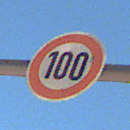
Verkehrszeichen: Geschwindigkeit100
Umgebung: Outdoor, Nature
Tageszeit: MorningAfternoon
Wetter: Clear
Licht: Natural
Jahreszeit: Summer
Kontrast: HighContrast